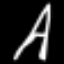
Label: The Eiffel Tower